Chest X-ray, PA view. Patient: 12 years old, sex F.
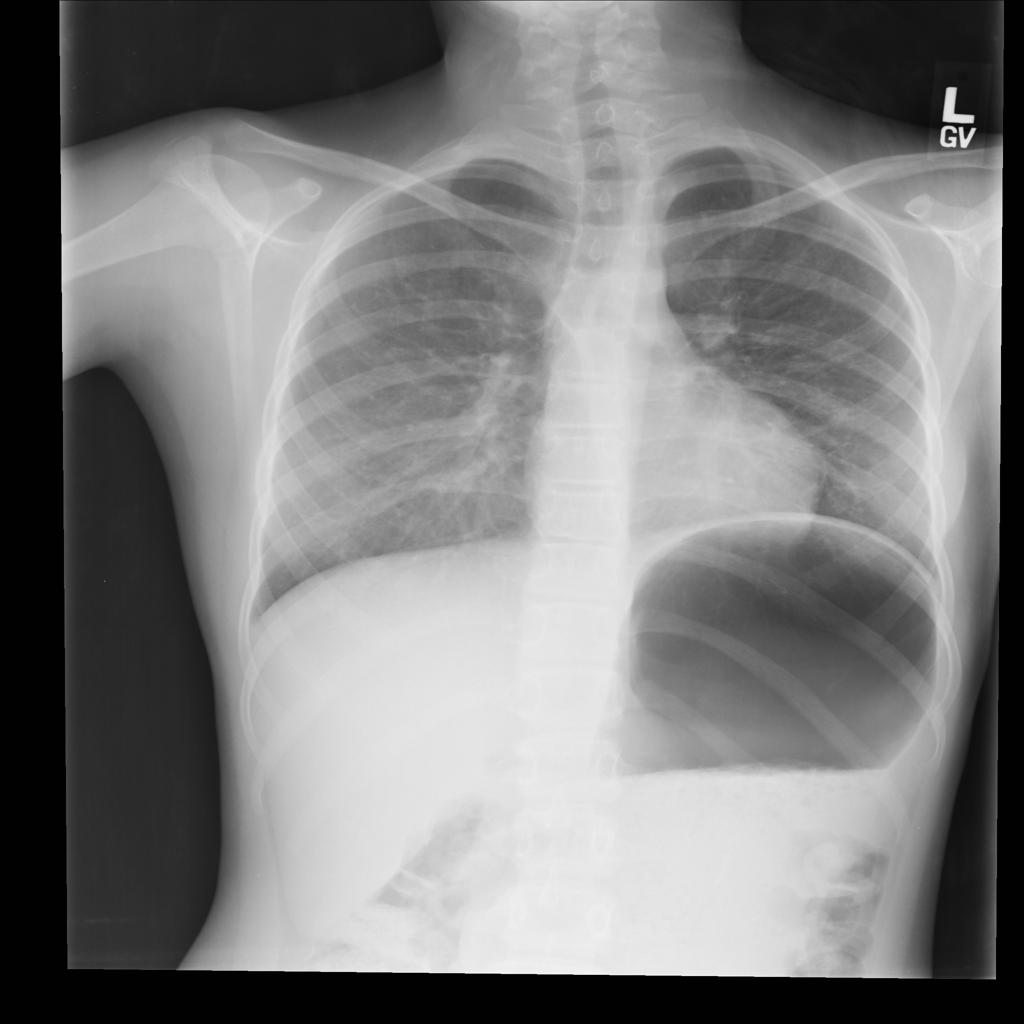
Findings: No Finding